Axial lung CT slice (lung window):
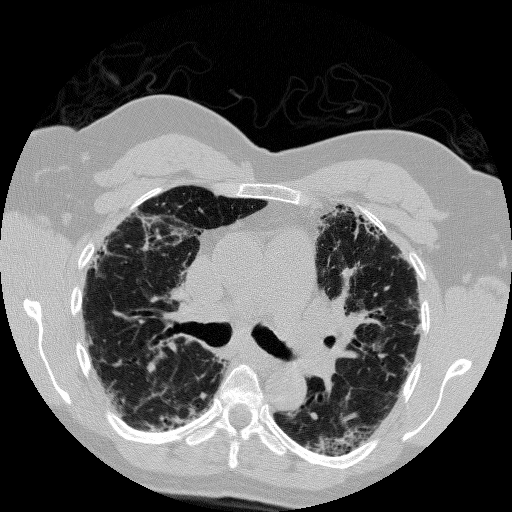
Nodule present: no